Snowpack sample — Snodgrass Mountain, Crested Butte, Colorado (2/4/25, 12:06 PM MST)
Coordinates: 38.923, -106.968
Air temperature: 35 °F
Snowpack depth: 80 cm
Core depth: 50 cm
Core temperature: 30.2 °F
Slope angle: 14°, slope face: 78°
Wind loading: low
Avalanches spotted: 0
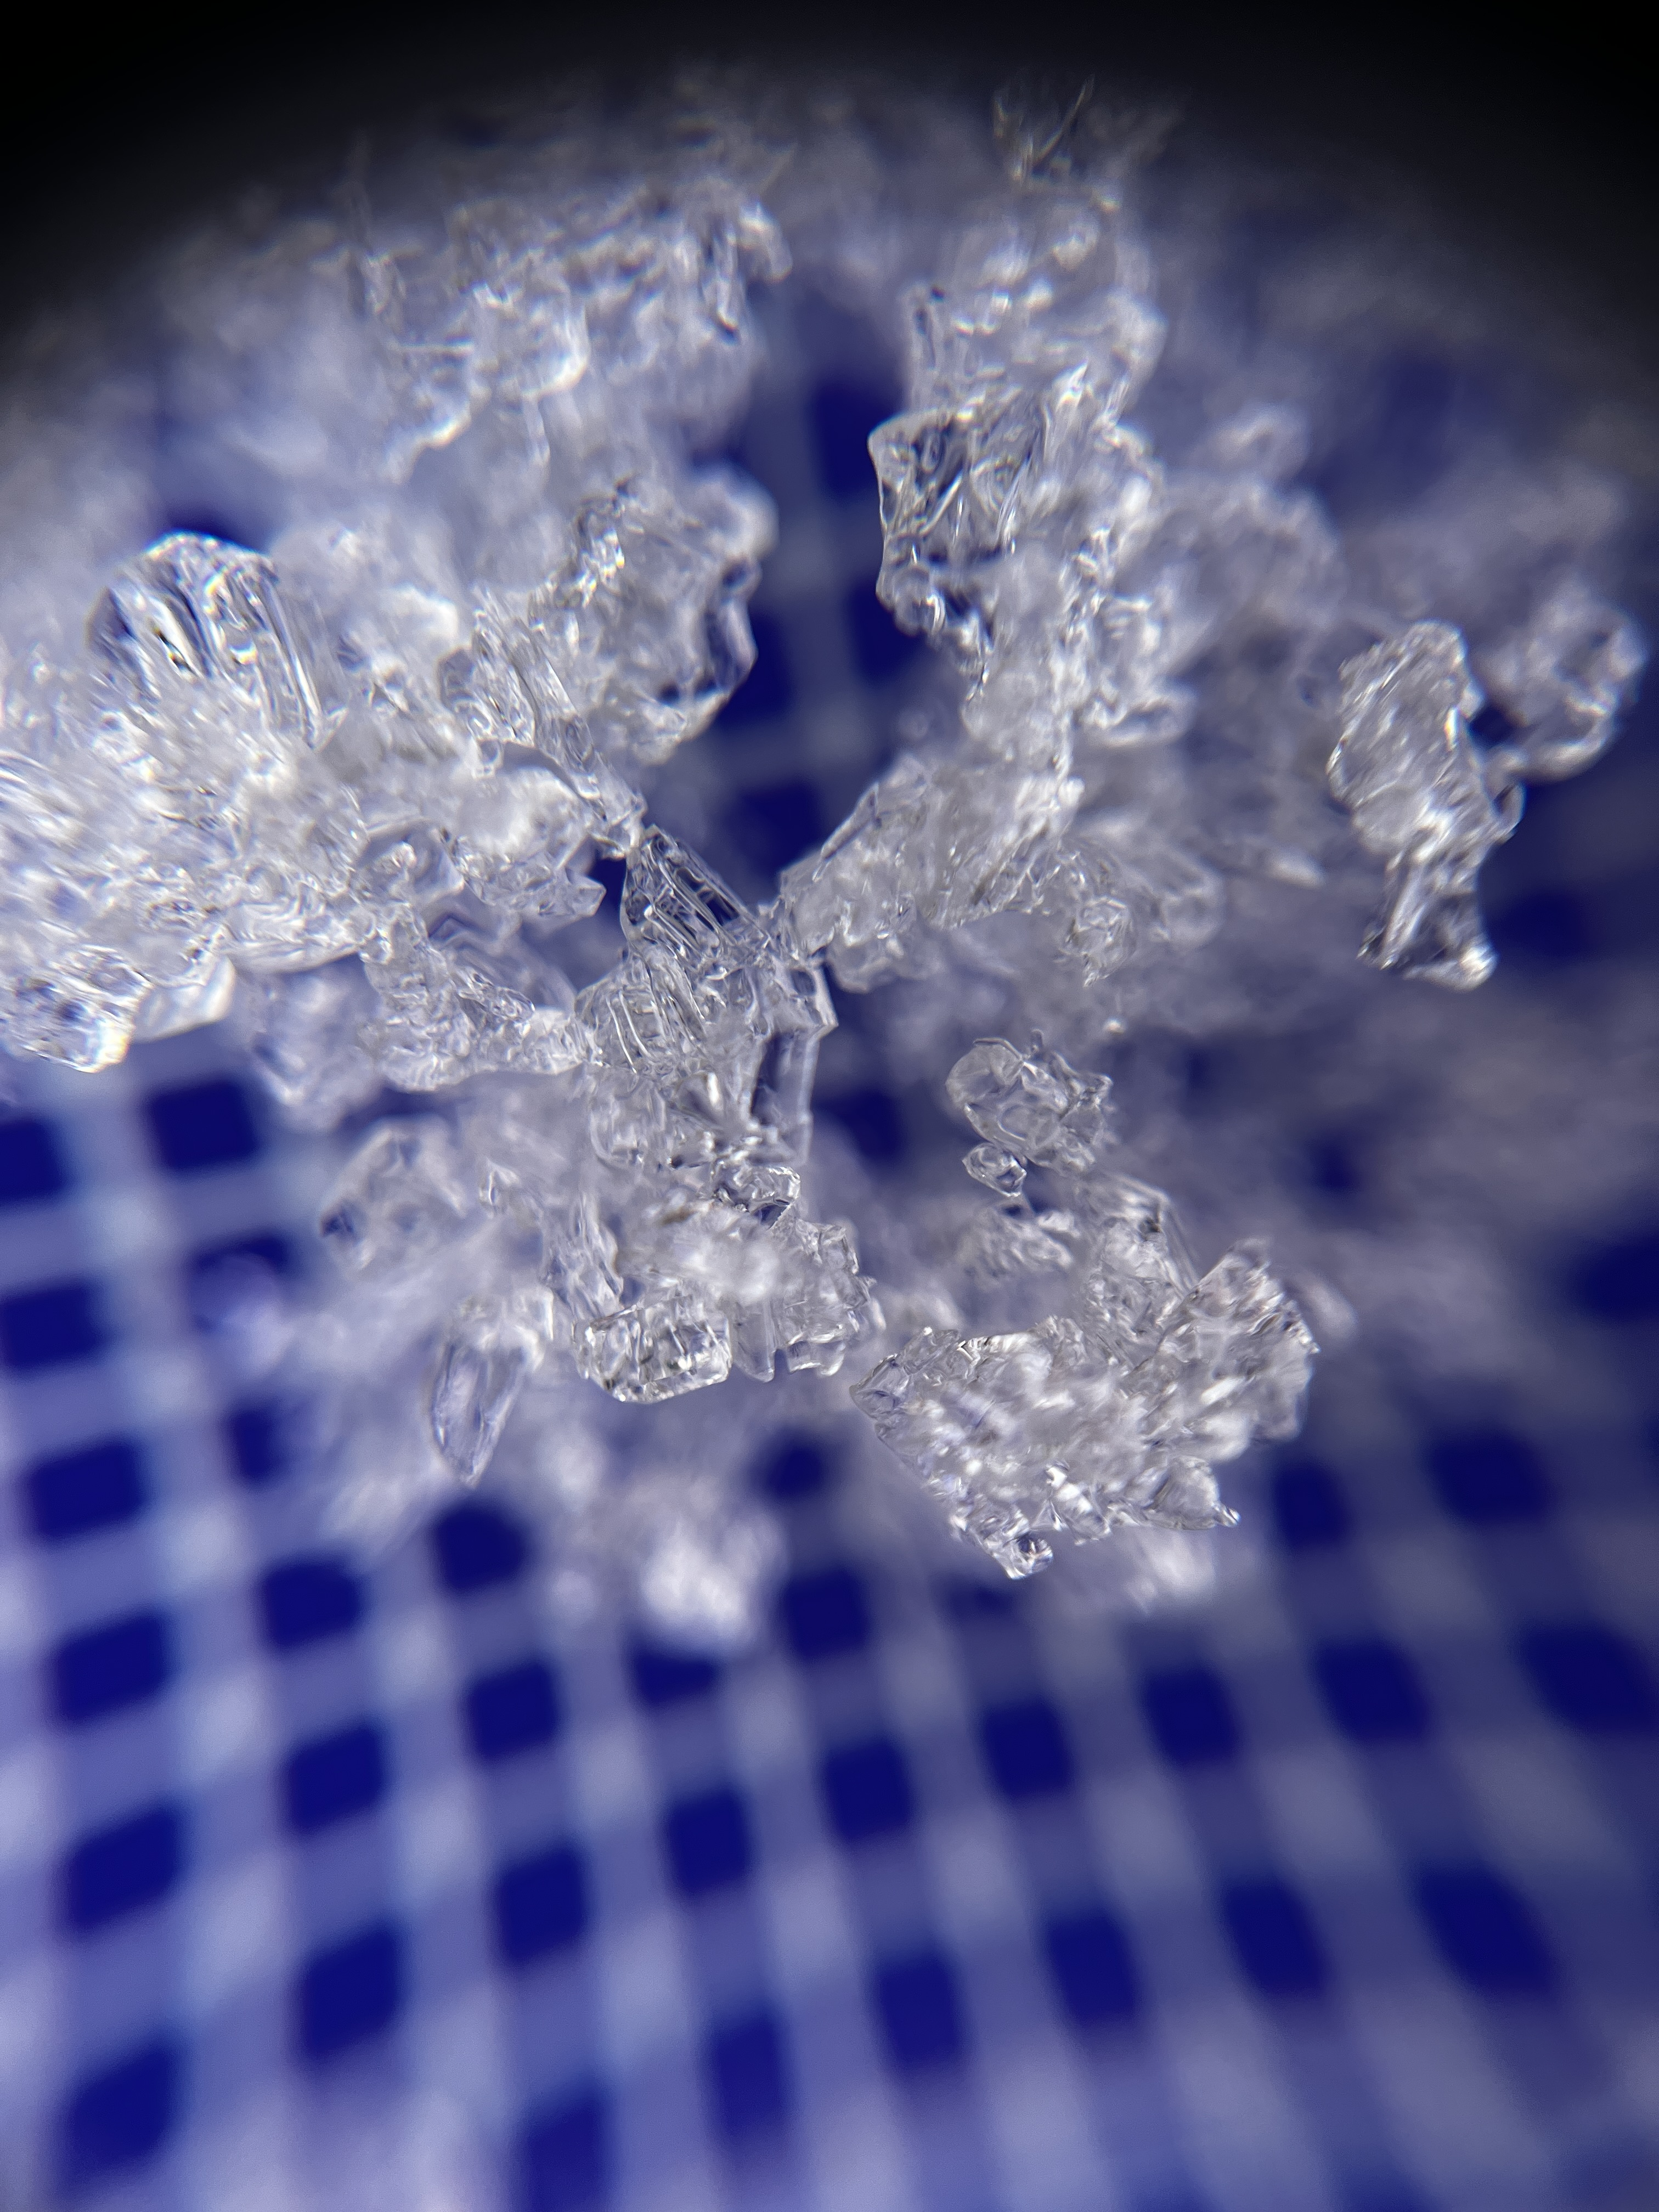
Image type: magnified_profile
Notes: No avalanches nearby, unusually warm weather for the last month reported by residents, Collected 25 yards from treeline